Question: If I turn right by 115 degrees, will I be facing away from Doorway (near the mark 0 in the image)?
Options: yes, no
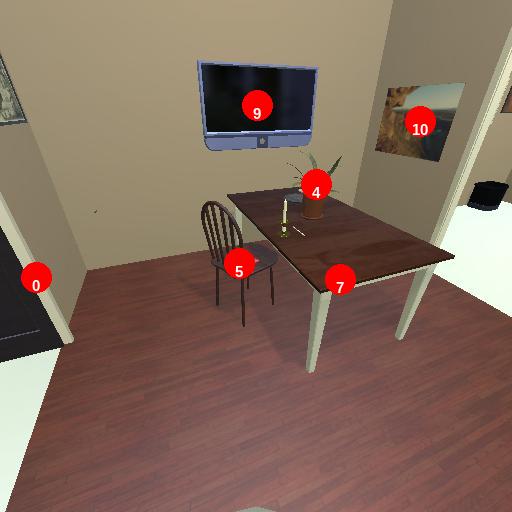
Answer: yes